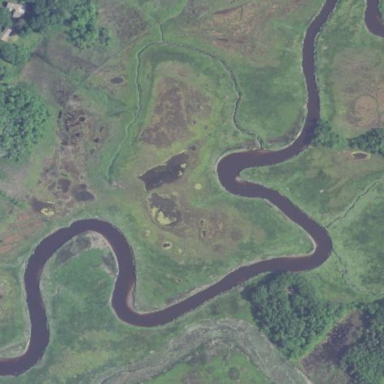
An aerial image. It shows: Saltmarsh wetland.